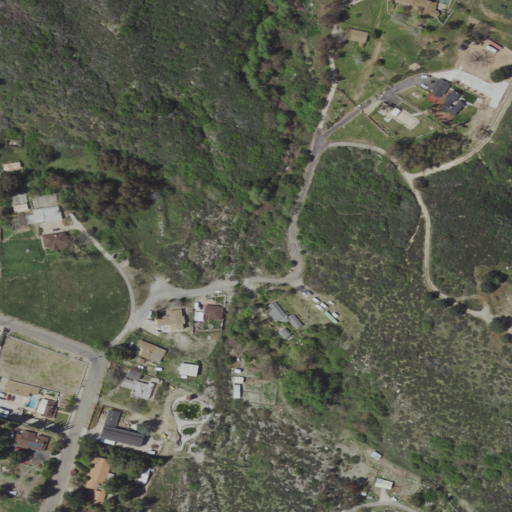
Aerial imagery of valley in California named Kimbark Canyon containing shrub, open development, low intensity development, grassland, and medium intensity development